Field crop: tomato
Growth stage: 2
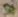
Species: solanum